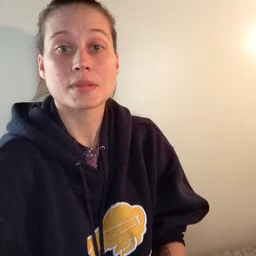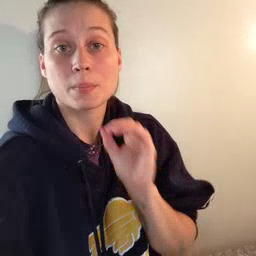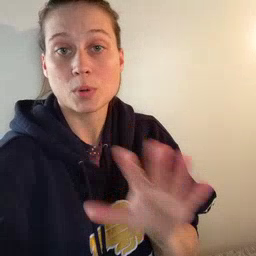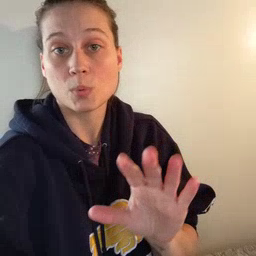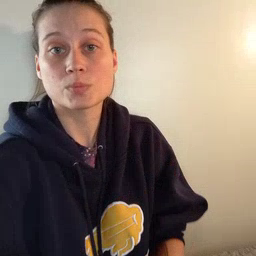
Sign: blow